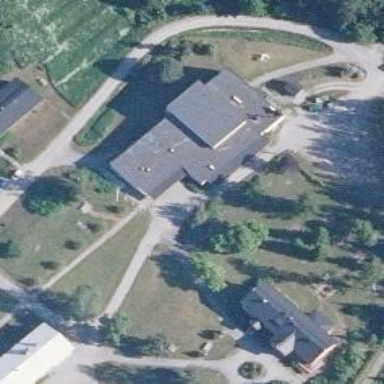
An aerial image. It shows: Public building.